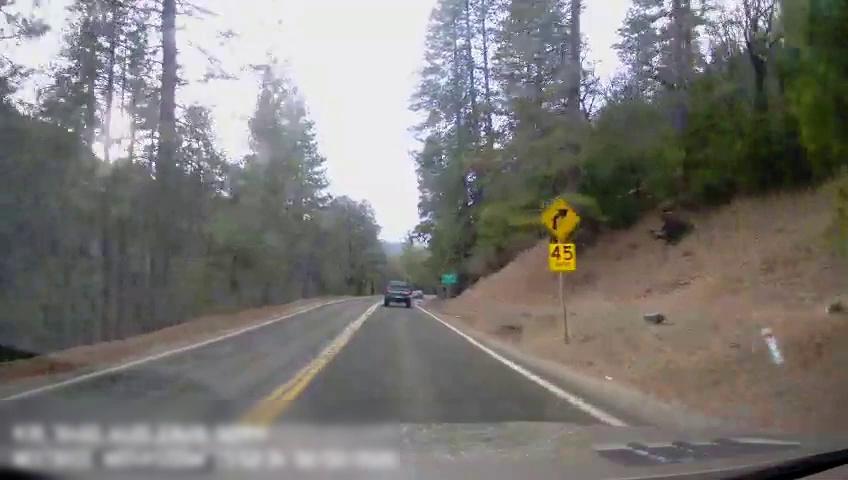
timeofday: Day
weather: Sunny
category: Drivable Space
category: Vehicles | SUV
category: Vehicles | Truck
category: Lanes | Current Lane
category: Lanes | Opposite Lane
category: Lanes | Opposite Lane
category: Lanes | Opposite Lane
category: Traffic | Signs
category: Traffic | Signs
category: Traffic | Signs